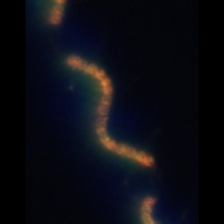
Taxon: Chaetoceros
Group: Diatoms